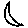
Label: moon